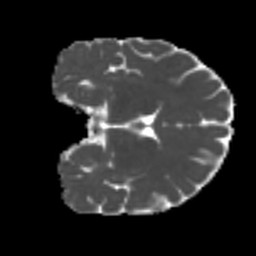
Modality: MD
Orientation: coronal
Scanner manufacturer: siemens
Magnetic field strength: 3 T
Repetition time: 4 s
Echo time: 0.0594 s